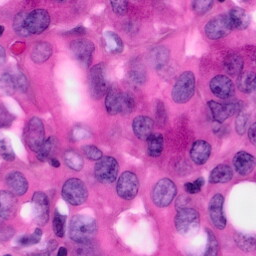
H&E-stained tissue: Pancreatic